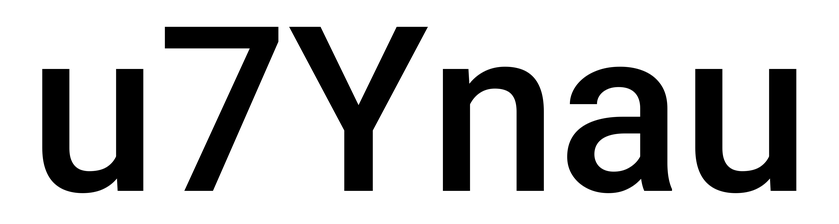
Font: Roboto_Medium